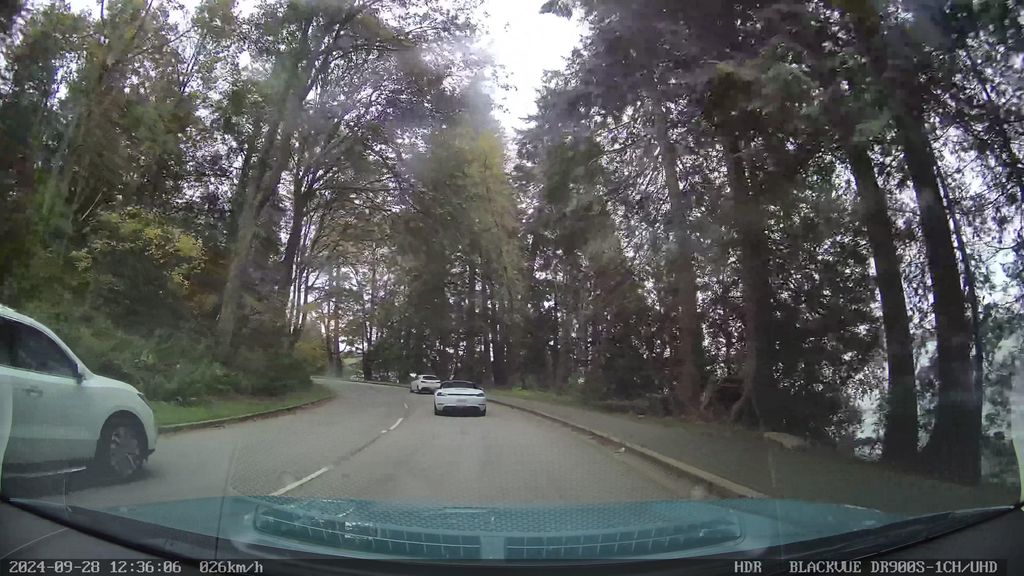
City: vancouver